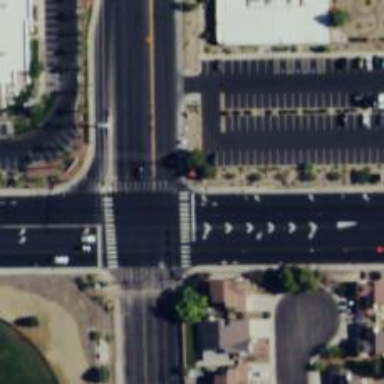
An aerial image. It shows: Solid stop line on the road.